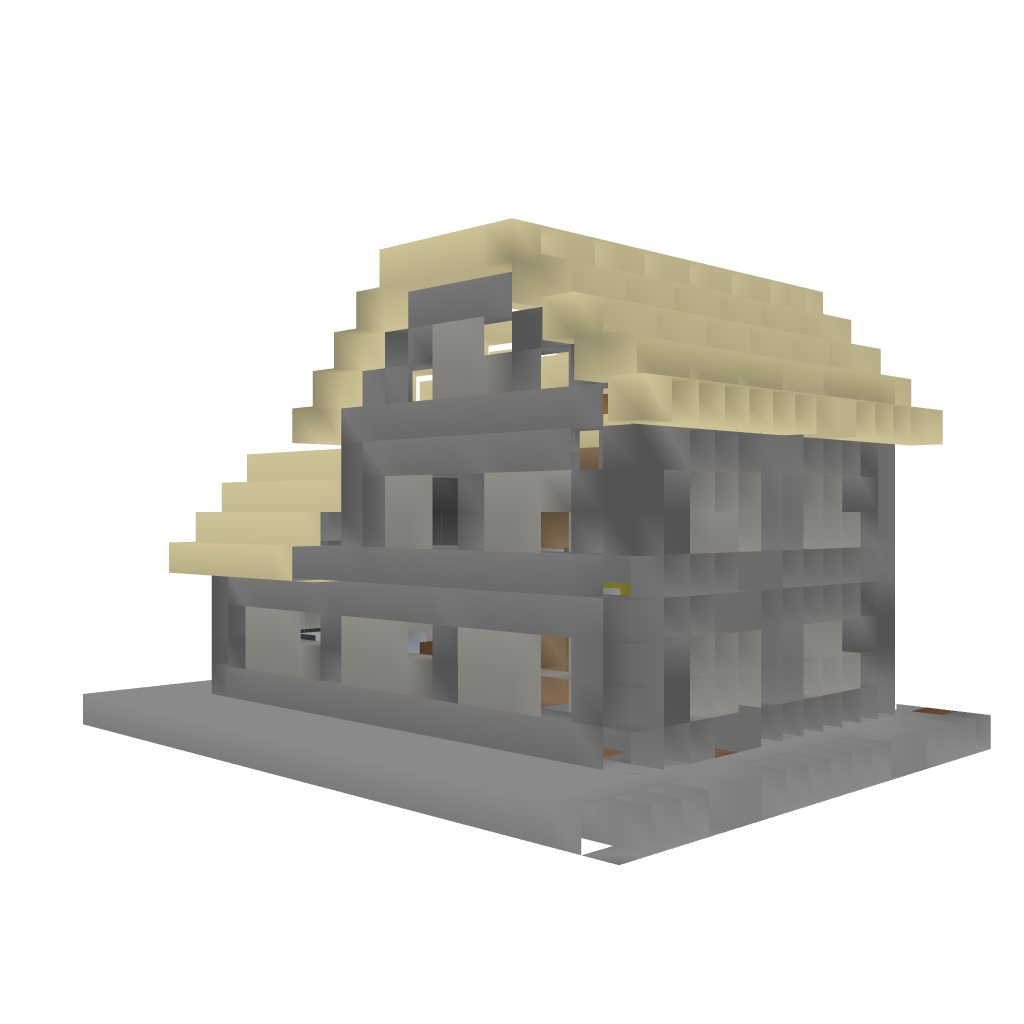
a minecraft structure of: mansion 2